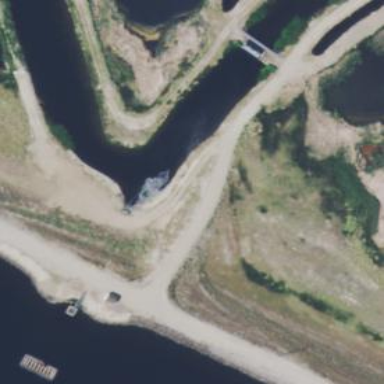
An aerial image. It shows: Canal culvert running through tunnel.